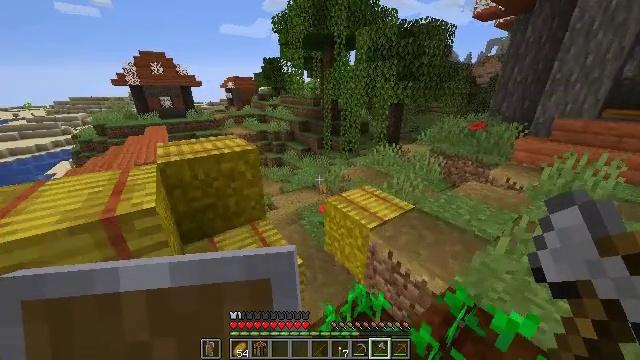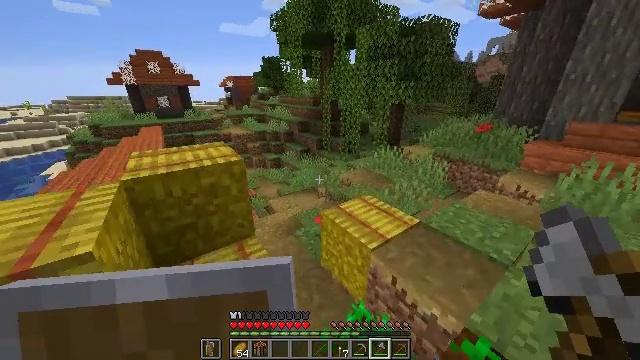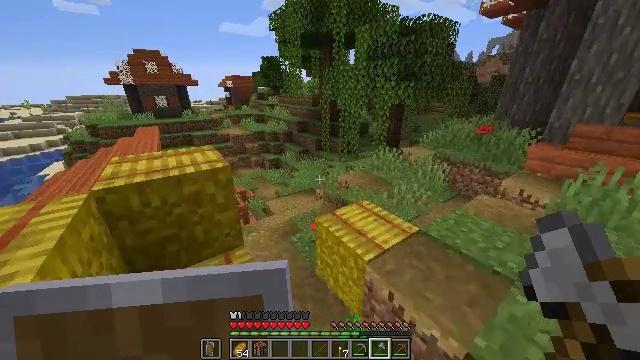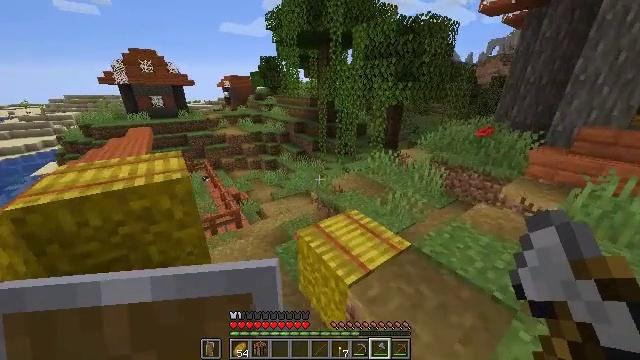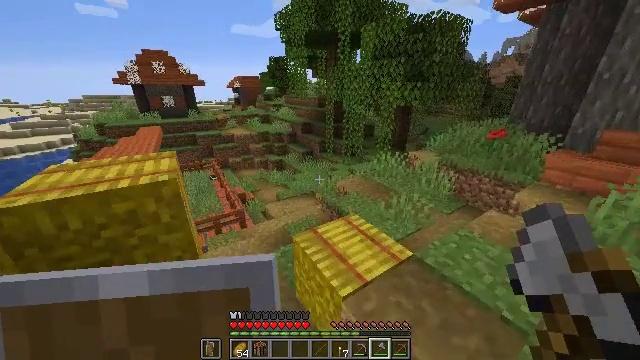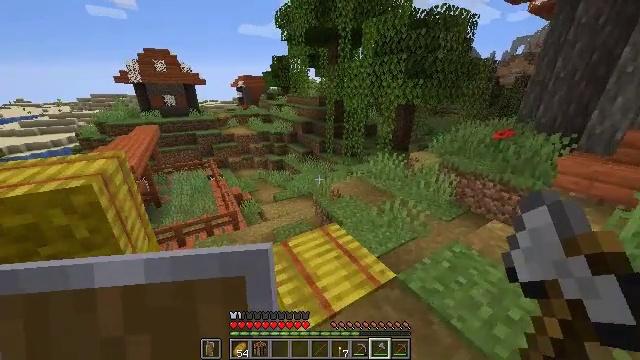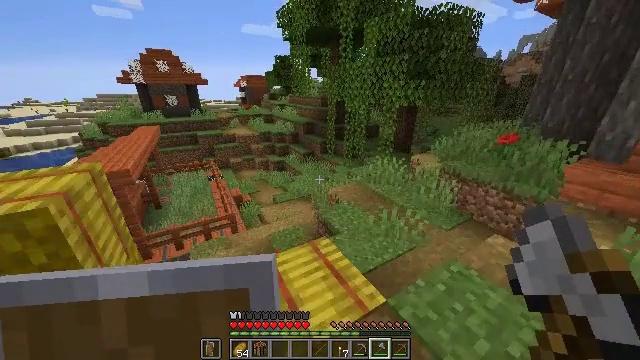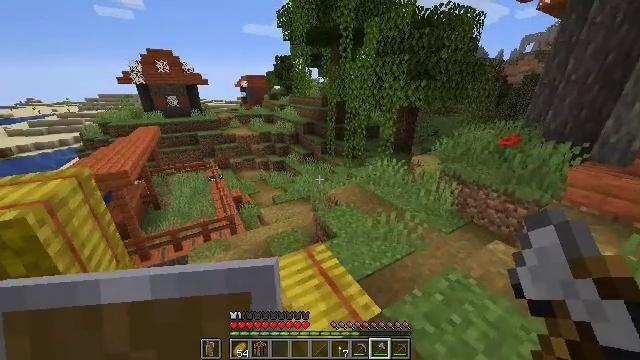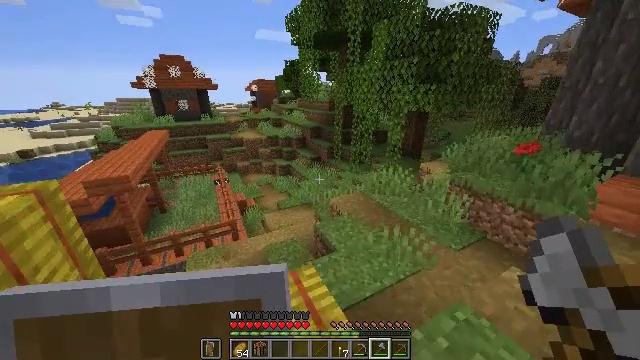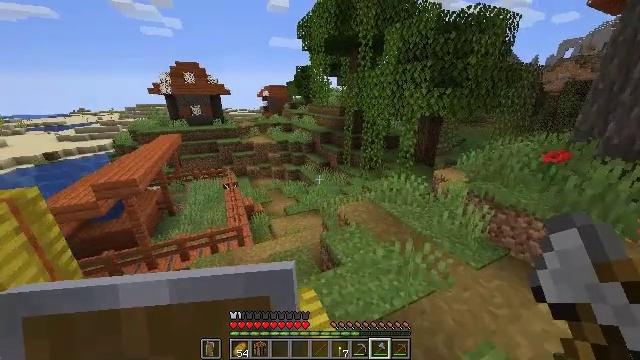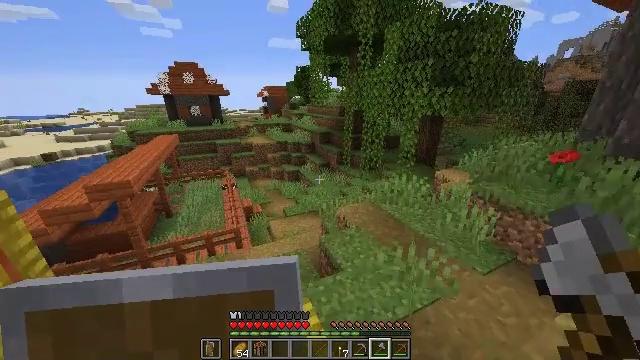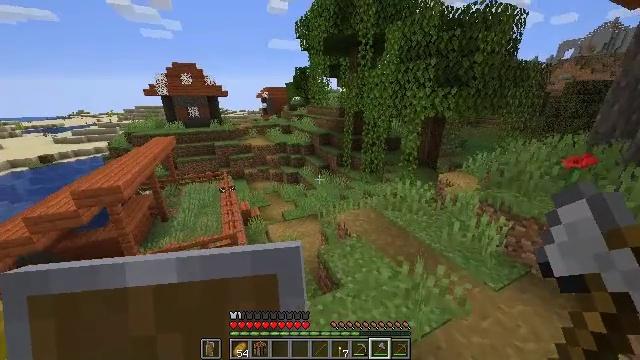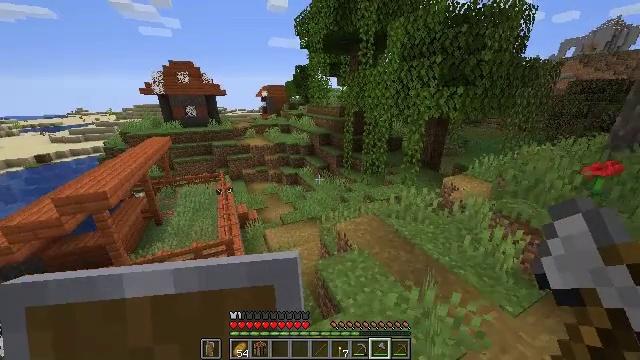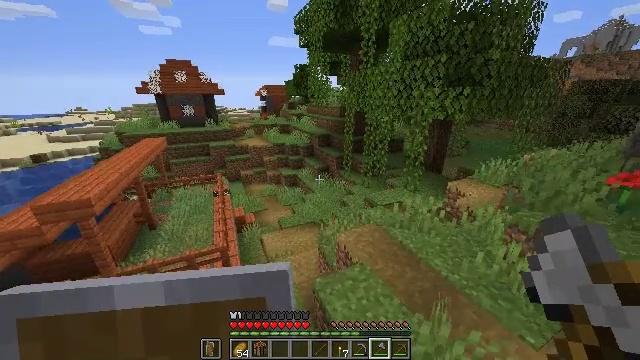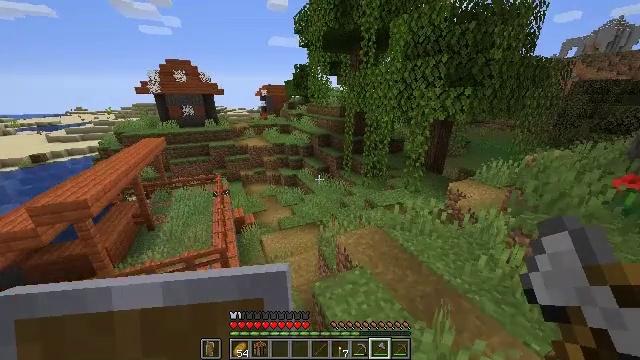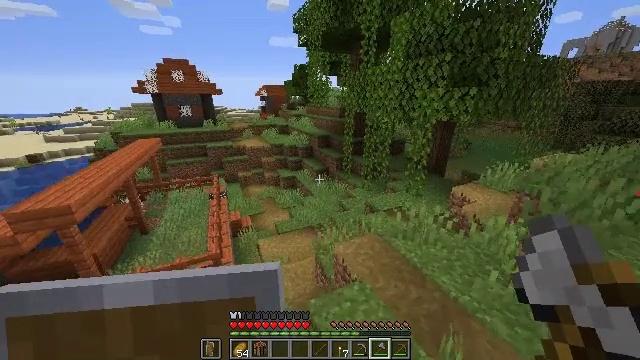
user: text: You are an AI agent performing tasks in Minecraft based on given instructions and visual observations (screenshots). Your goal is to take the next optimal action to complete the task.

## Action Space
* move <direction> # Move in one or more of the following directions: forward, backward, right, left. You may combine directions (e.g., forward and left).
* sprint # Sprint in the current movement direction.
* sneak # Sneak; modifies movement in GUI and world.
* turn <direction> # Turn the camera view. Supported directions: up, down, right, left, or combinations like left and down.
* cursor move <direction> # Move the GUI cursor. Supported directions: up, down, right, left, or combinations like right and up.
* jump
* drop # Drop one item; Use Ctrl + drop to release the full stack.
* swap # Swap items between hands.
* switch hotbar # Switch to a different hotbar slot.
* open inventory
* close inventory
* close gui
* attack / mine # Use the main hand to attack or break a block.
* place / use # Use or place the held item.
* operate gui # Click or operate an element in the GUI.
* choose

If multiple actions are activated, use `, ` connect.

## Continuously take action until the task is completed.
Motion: motion action
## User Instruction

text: Collect books by breaking the bookshelf.
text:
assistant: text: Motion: move forward and move right, sprint
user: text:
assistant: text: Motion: move forward and move right, sprint
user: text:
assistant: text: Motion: move forward and move right, sprint
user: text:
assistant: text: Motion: move forward and move right, sprint, turn left
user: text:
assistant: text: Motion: move forward and move right, sprint, turn left
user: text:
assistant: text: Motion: move forward and move right, sprint
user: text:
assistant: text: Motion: move forward and move right, sprint
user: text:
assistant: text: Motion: move forward, sprint, turn left
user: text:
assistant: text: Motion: move forward, sprint, turn left and up
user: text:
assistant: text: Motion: move forward, sprint
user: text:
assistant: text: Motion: move forward, sprint
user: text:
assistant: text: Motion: move forward, sprint
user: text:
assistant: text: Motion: move forward, sprint
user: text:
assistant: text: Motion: move forward, sprint
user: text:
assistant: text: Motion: move forward and move right, sprint
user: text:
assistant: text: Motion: move forward and move right, sprint
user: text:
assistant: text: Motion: move forward and move right, sprint
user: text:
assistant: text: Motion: move forward and move right, sprint
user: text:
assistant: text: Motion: move forward, sprint
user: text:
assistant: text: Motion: move forward, sprint
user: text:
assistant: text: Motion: move forward, sprint
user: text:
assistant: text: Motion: move forward, sprint
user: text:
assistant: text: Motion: move forward, sprint
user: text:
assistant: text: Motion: move forward, sprint
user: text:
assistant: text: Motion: move forward, sprint
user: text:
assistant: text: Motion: move forward, sprint
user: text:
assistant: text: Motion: move forward, sprint
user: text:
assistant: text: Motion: move forward, sprint
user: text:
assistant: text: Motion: move forward, sprint
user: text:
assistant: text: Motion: move forward and move right, sprint